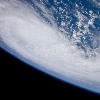
Label: cloud